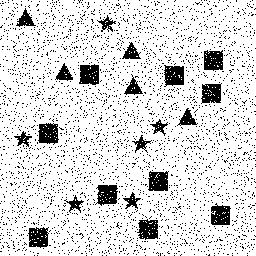
Squares: 10
Triangles: 5
Stars: 6
Total shapes: 21